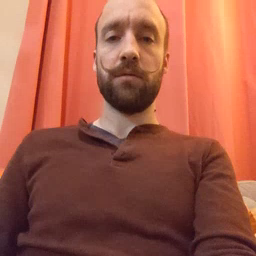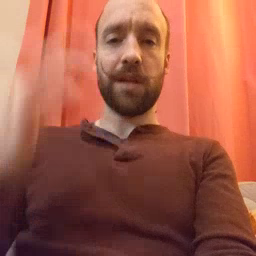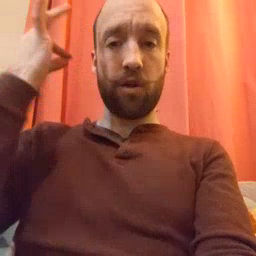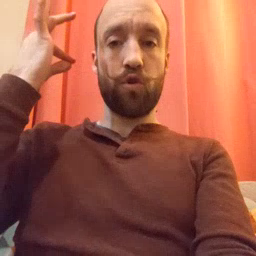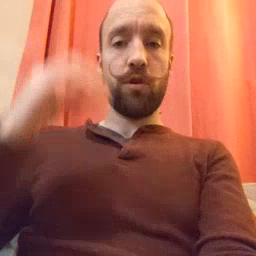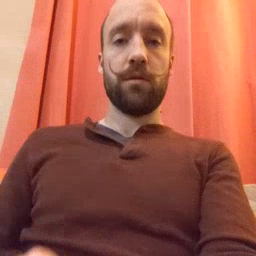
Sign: hair